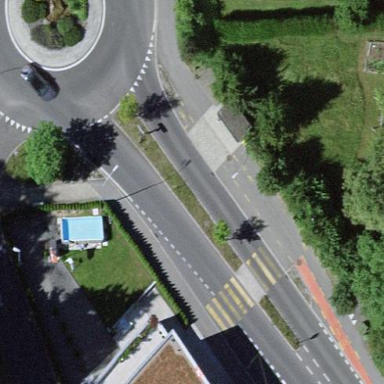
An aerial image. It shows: Traffic calming island.